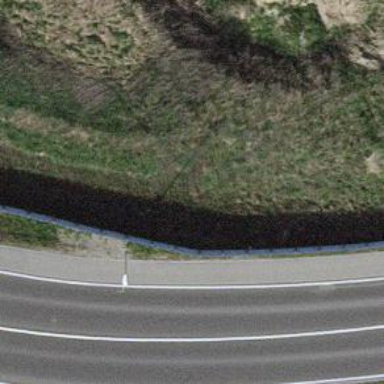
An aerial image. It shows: Retaining wall.